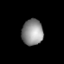
Tissue: lung
Cell type: Pericytes
Senescence score: 0.6911
Nuclear area (px): 537
Mean DAPI intensity: 144.382